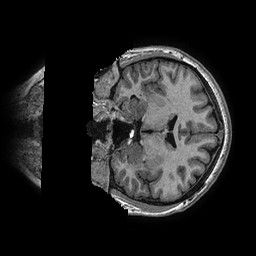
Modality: T1w
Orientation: coronal
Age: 27
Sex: female
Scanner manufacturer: ge
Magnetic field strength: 3 T
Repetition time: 0.00668 s
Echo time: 0.00294 s